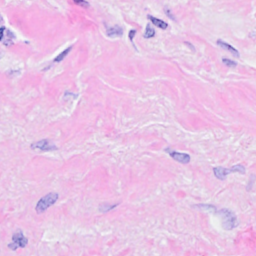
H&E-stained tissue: Breast